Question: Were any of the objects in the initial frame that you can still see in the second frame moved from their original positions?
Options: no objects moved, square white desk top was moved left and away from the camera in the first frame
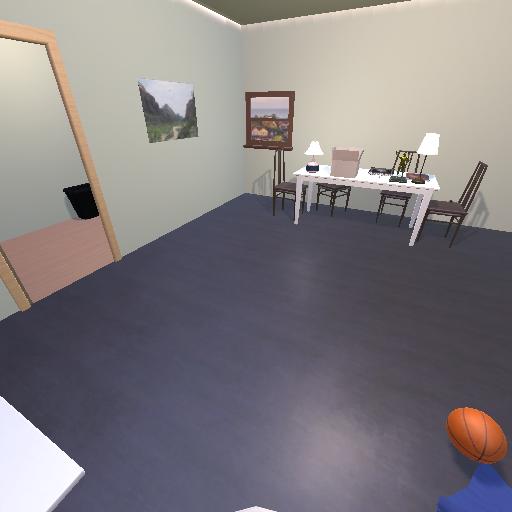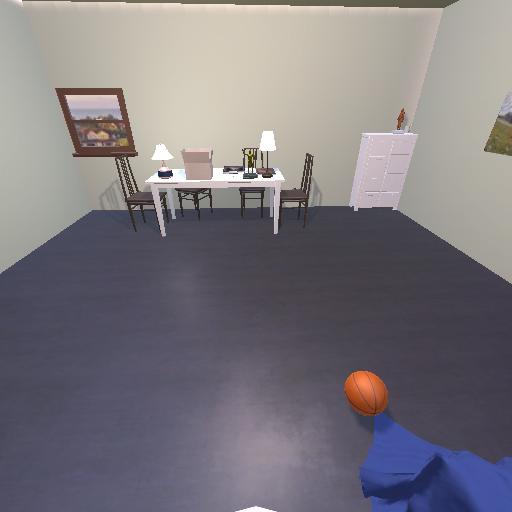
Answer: no objects moved